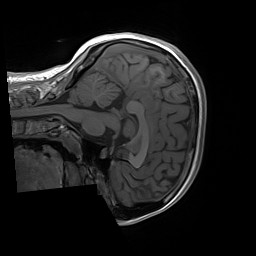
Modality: T1w
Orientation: sagittal
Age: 19
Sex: female